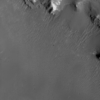
Label: not_dusty